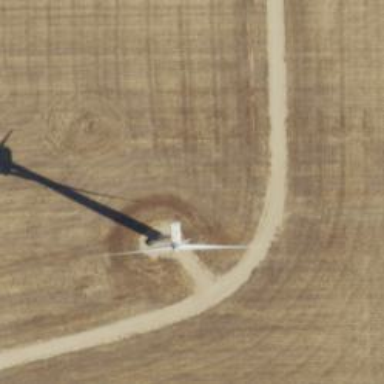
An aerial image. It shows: Wind generator in the form of horizontal axis wind turbine.